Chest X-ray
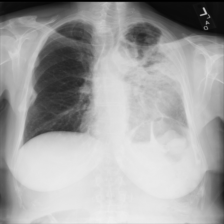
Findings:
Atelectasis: negative
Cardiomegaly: negative
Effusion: negative
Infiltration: negative
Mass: negative
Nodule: negative
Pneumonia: negative
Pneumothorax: negative
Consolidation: negative
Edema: negative
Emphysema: negative
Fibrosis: negative
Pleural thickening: negative
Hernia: negative